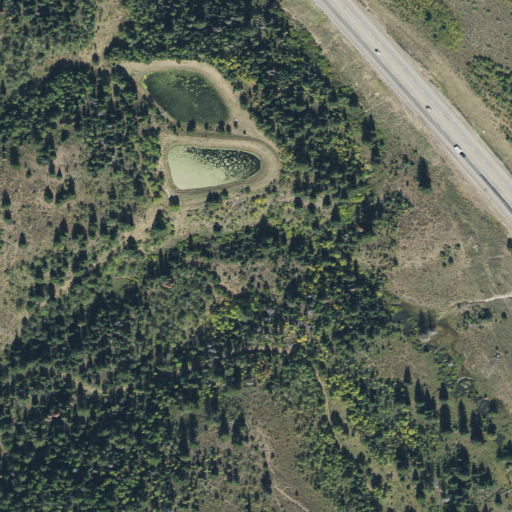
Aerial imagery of valley in Utah named Shingle Hollow containing deciduous forest, evergreen forest, shrub, low intensity development, open development, and medium intensity development